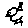
Label: bird